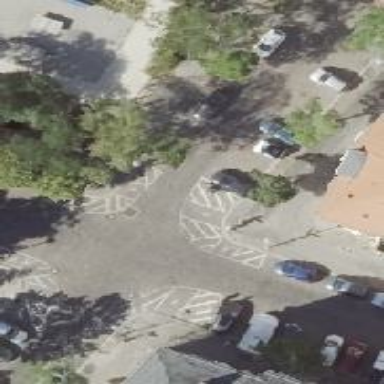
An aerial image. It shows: Unmarked crossing on footway.